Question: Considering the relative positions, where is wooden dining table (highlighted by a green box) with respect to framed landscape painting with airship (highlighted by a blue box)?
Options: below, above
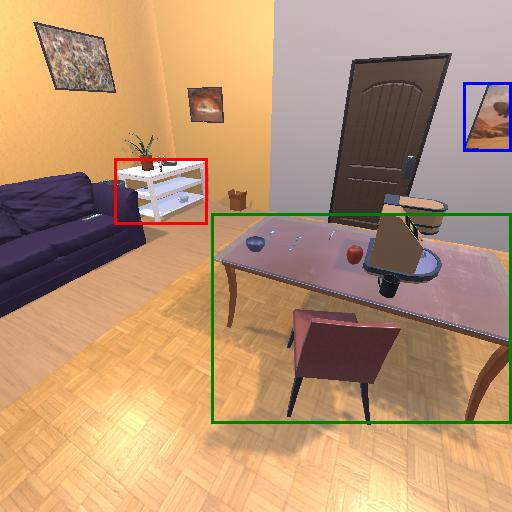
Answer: below